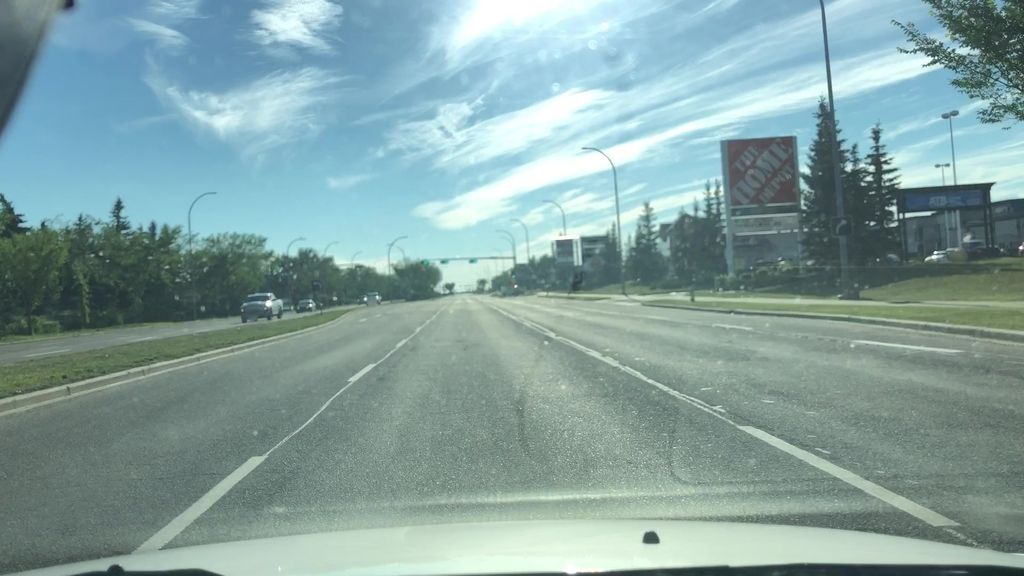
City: edmonton